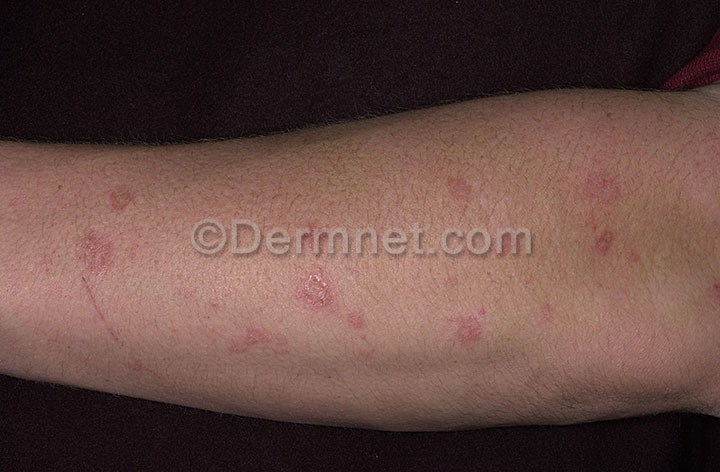
Disease: Eczema Photos